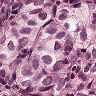
Metastatic tissue present: yes